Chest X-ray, PA view. Patient: 46 years old, sex M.
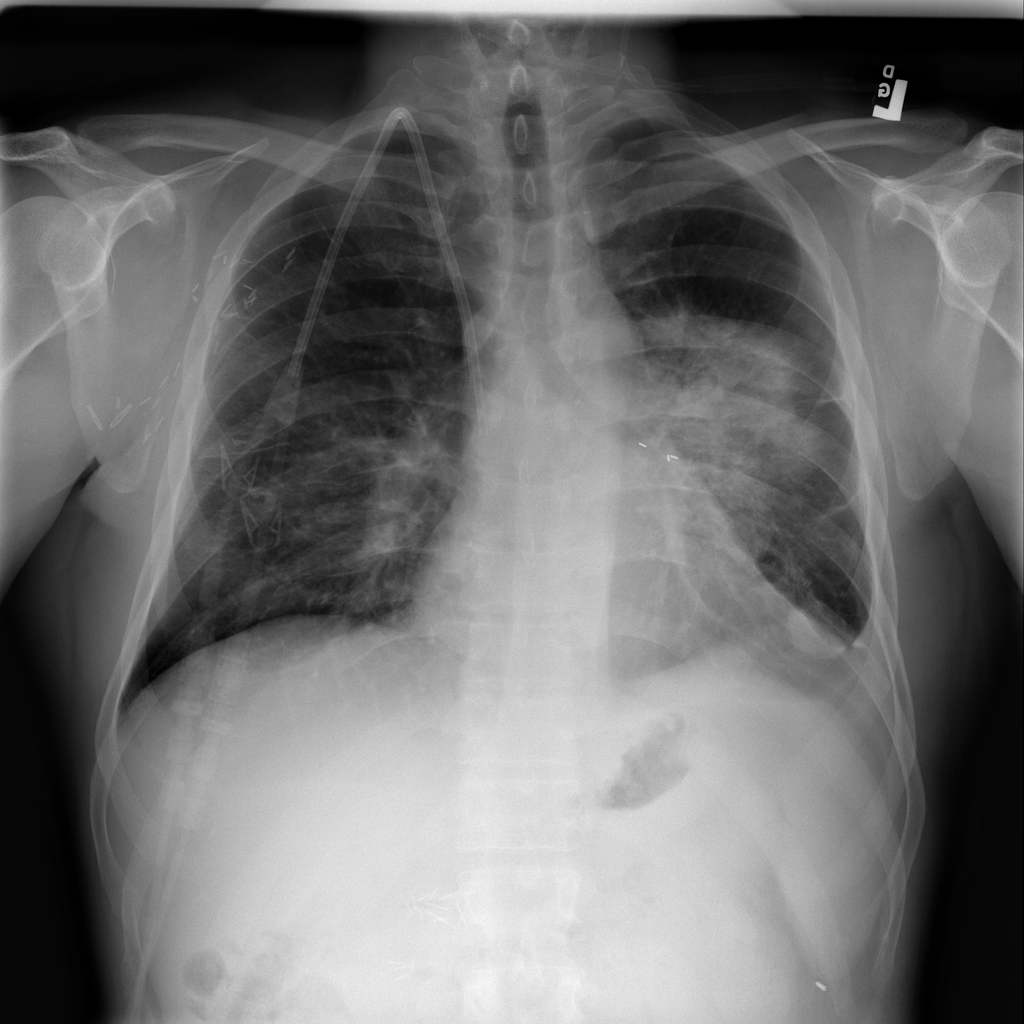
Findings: No Finding